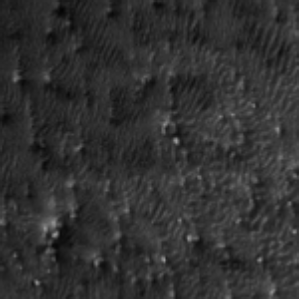
Label: frost